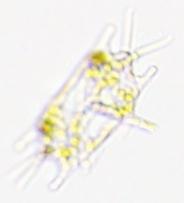
Label: Odontella